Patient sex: M
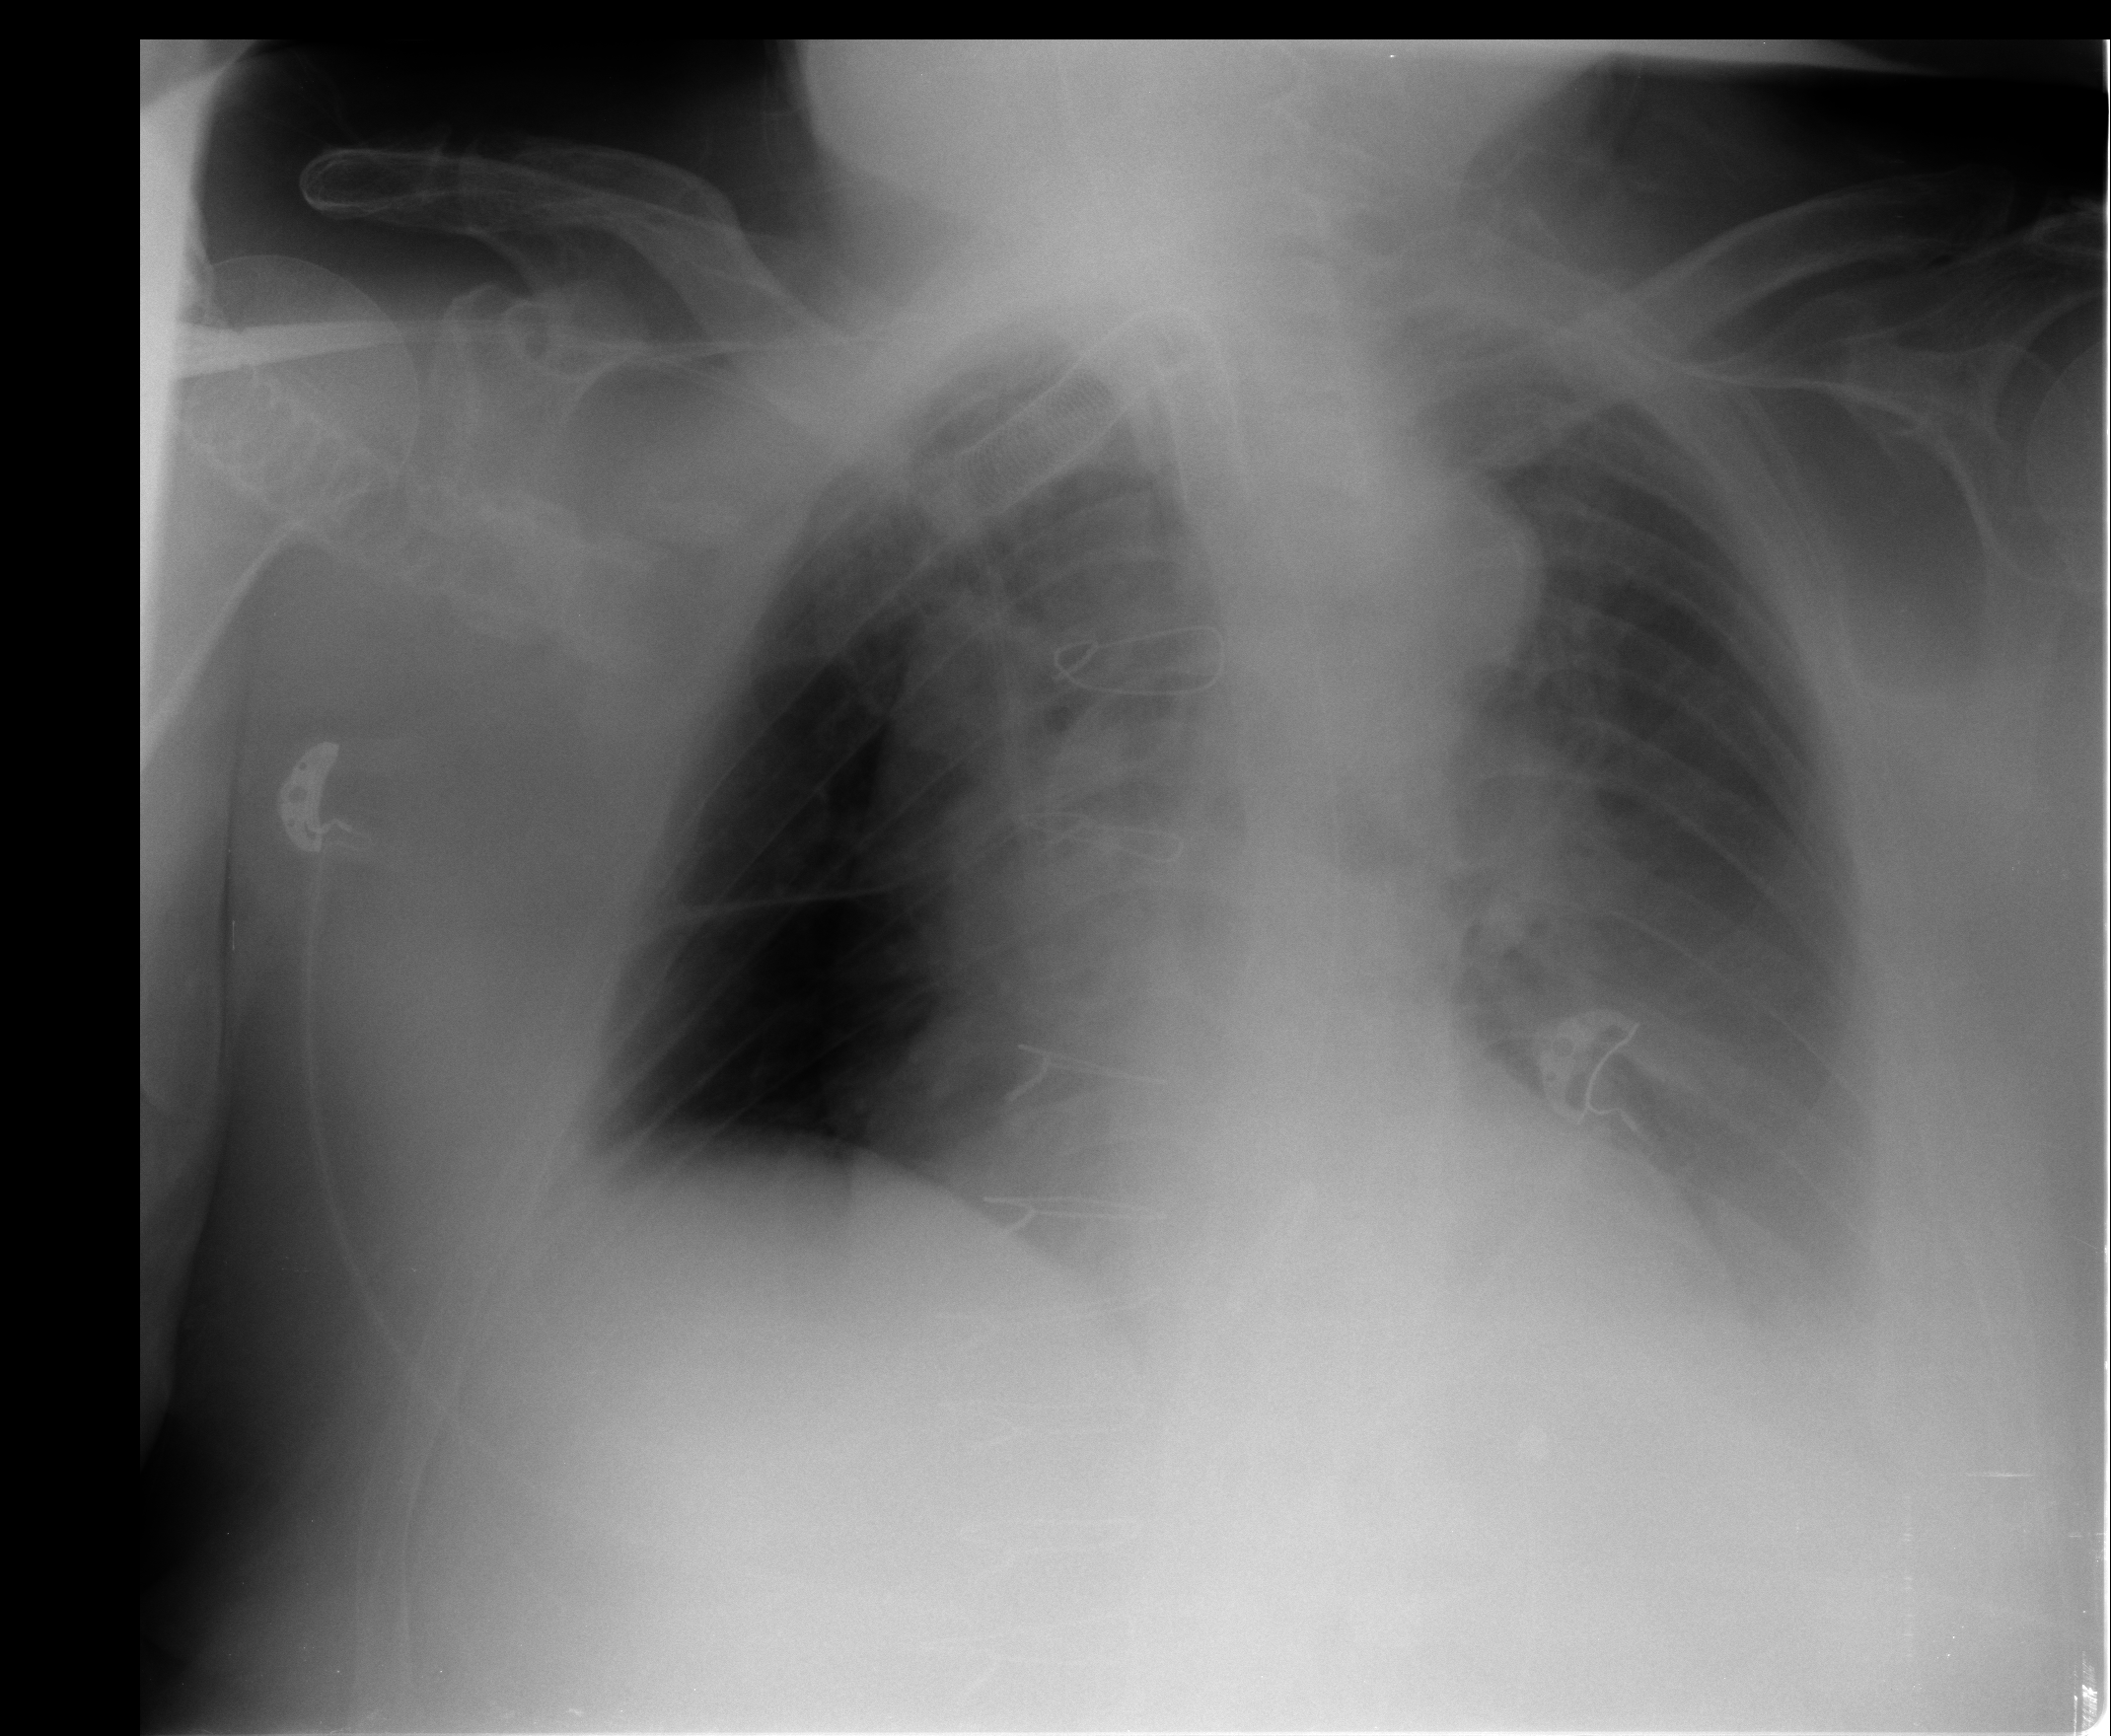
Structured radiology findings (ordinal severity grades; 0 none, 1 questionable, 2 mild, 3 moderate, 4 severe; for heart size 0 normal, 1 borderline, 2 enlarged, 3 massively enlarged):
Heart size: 2
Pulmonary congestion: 1
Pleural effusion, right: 0
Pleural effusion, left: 2
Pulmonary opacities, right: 0
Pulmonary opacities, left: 0
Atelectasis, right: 0
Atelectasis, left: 2